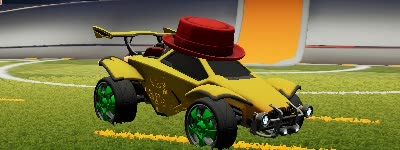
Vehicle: octane